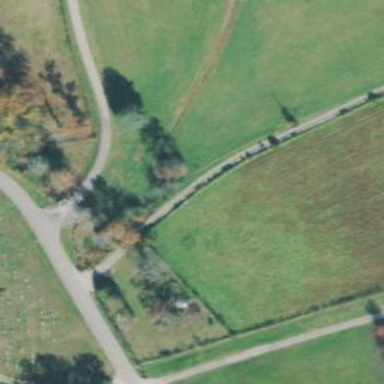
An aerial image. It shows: Driveway leading to service road.